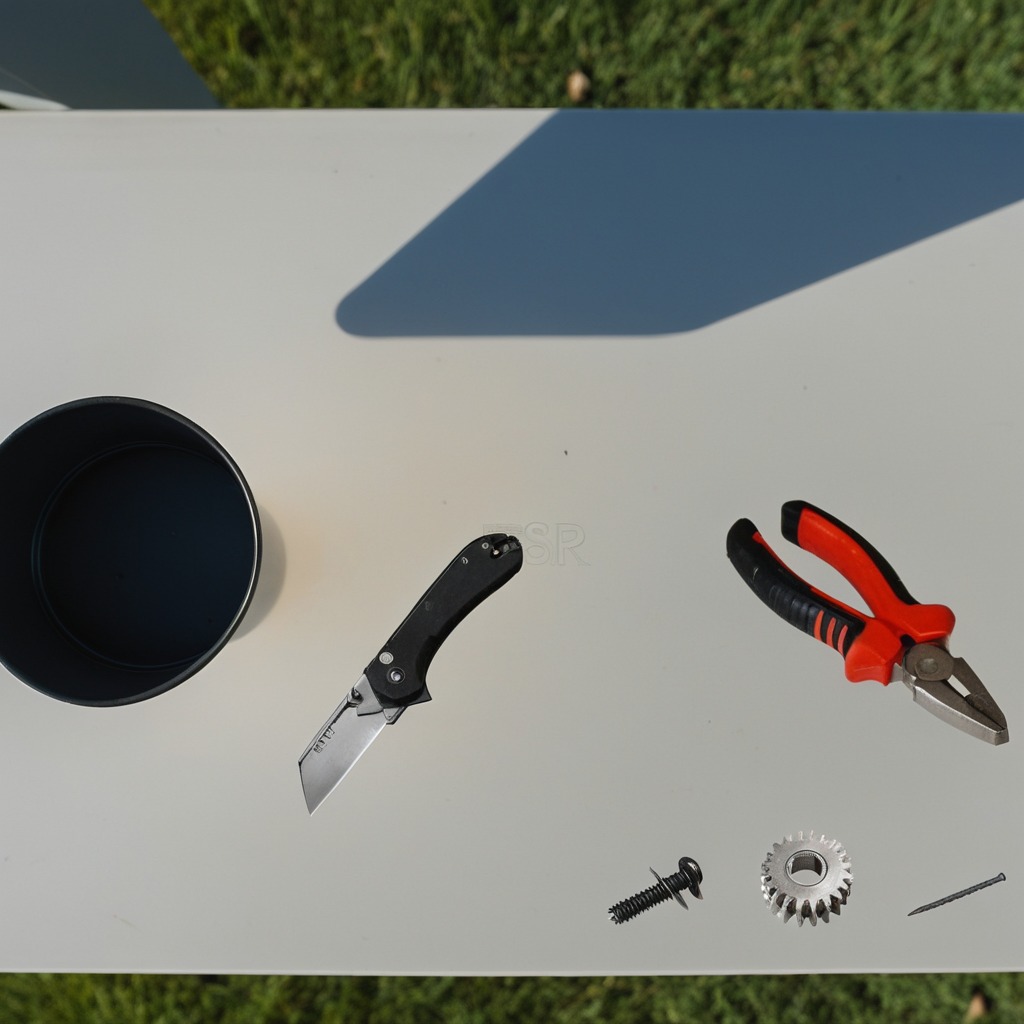
A steel gear with teeth, a utility knife, a metal machine screw, an iron nail, and a pair of pliers are lying on a clean utility table in a temporary outdoor tool station.